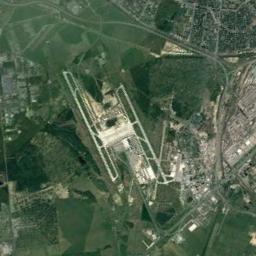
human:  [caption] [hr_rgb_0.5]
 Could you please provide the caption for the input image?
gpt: There is an airport in the middle of the field next to some buildings .

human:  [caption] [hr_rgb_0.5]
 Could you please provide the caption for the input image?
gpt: An airport with some parallel runways and an open area on the lawn with some trees and some villages beside .

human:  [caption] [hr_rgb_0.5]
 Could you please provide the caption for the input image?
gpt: A huge complex airport with many runways and buildings is surrounded by a residential area and green spaces .

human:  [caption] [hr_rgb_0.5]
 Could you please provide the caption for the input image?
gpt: There is almost no vegetation near the airport .

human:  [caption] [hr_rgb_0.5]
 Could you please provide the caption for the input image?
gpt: The airport is surrounded by grass .